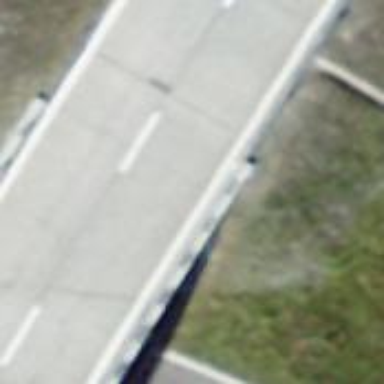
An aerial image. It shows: Primary highway bridge made of concrete.